Question: I want to implement a TexBox where the user can input only letters. When the user enter numbers or invalid characters, an error message must show near by. Like this:

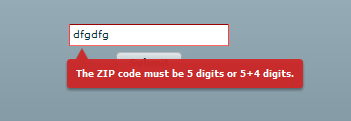
Answer: You can use 'Character.isLetter(char)' on TextBox's KeyUpHandler:
'''
textBox.addKeyUpHandler(new KeyUpHandler() {
public void onKeyUp(KeyUpEvent event) {
if (!Character.isLetter(event.getNativeKeyCode())) {
((TextBox)event.getSource()).cancelKey();
customPopup.showRelativeTo(textBox);// your styled PopupPanel
}
}
});
'''
But, 'Character.isLetter(char)' works with ASCII, if you want more see you can do it something like that:
'''
/**
* A better implementation of isLetter -- the default GWT version doesn't
* support non-English characters.
*
* @param c the character to check
* @return whether the character represents and alphabetic symbol.
*/
public static boolean isLetter(char c) {
int val = (int) c;
return inRange(val, 65, 90) || inRange(val, 97, 122) || inRange(val, 192, 687) || inRange(val, 900, 1159) ||
inRange(val, 1162, 1315) || inRange(val, 1329, 1366) || inRange(val, 1377, 1415) || inRange(val, 1425, 1610);
}
/**
* Checks if an int value is in a range.
* @param value value to check
* @param min min value
* @param max max value
* @return whether value is in the range, inclusively.
*/
public static boolean inRange(int value, int min, int max) {
return (value <= max) & (value >= min);
}
'''
See this: <URL>